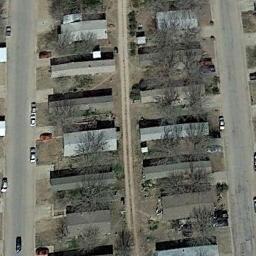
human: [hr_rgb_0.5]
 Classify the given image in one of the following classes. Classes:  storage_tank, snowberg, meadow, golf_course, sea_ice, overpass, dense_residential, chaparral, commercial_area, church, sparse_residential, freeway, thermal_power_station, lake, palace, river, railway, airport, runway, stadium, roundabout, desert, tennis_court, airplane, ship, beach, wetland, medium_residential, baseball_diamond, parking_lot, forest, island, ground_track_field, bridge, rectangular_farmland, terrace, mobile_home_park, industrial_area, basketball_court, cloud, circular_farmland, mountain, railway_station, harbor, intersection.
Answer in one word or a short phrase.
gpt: mobile_home_park